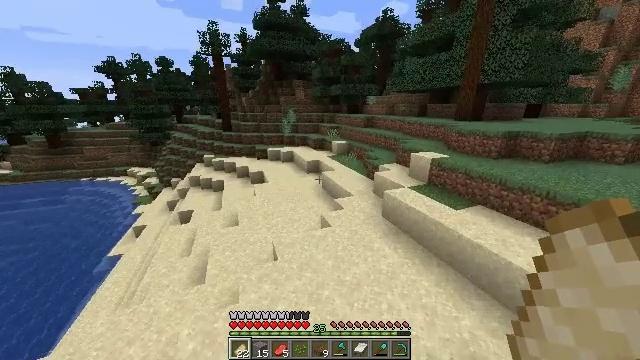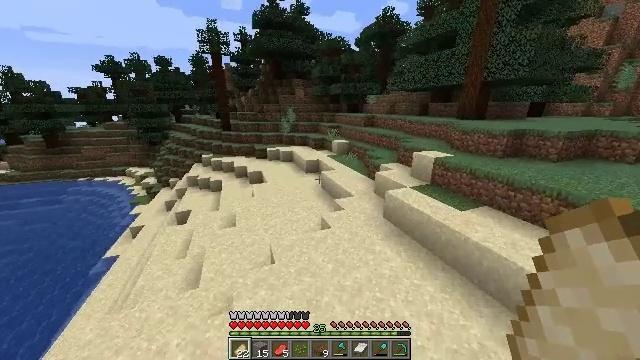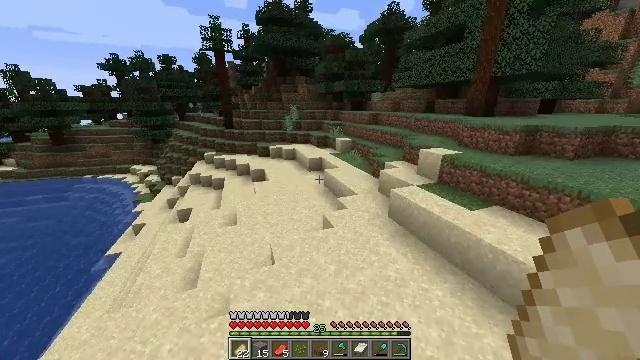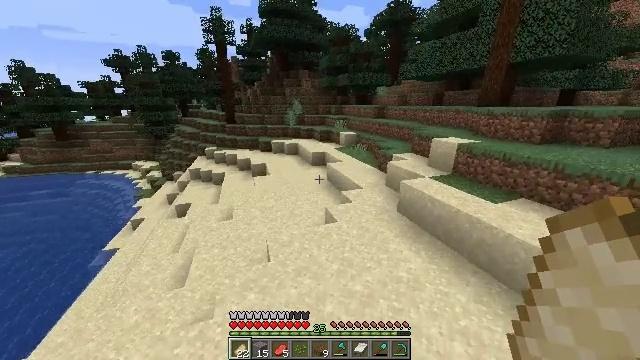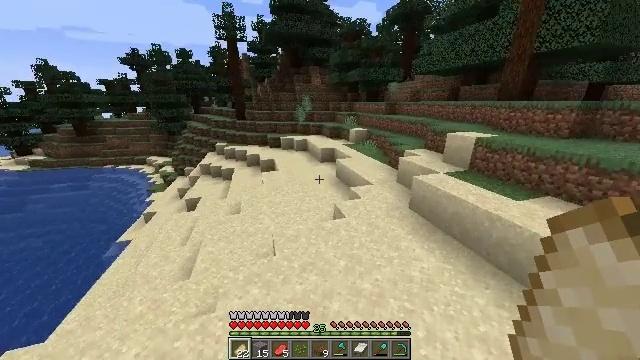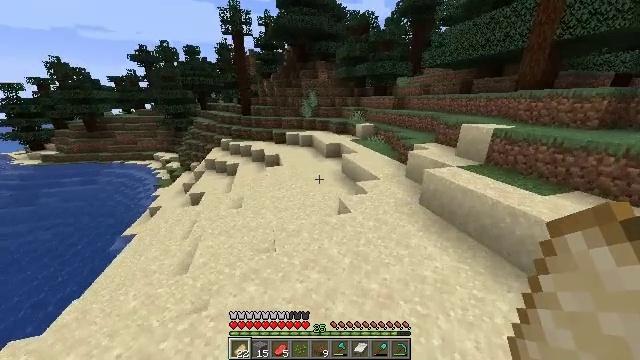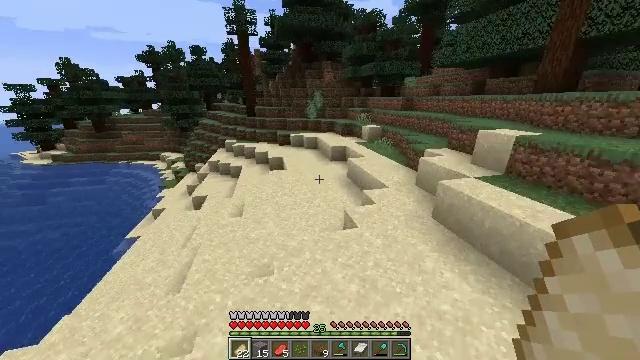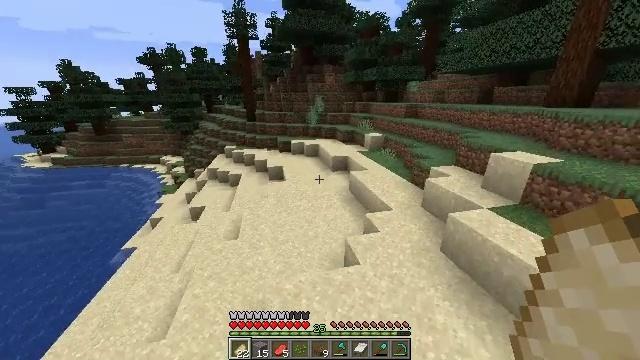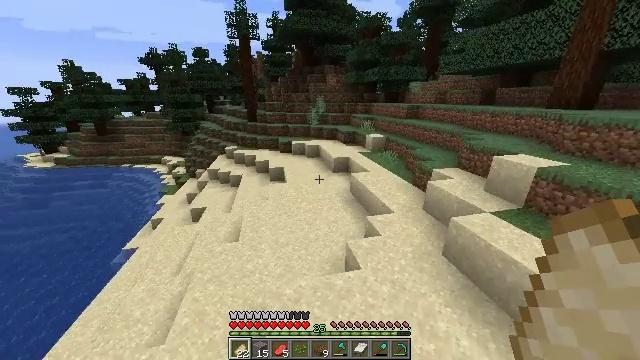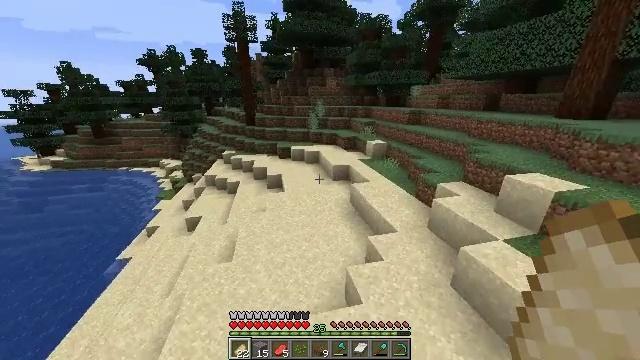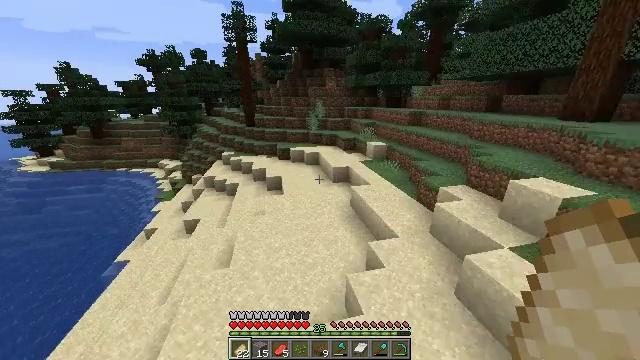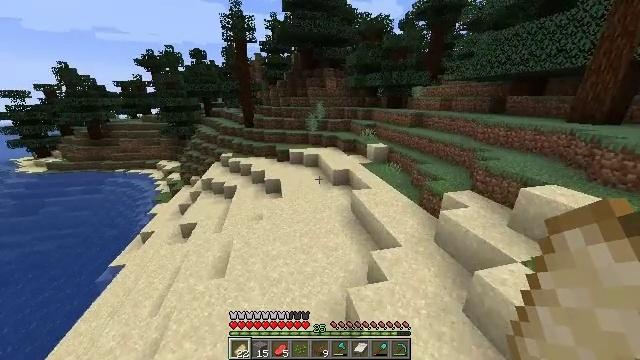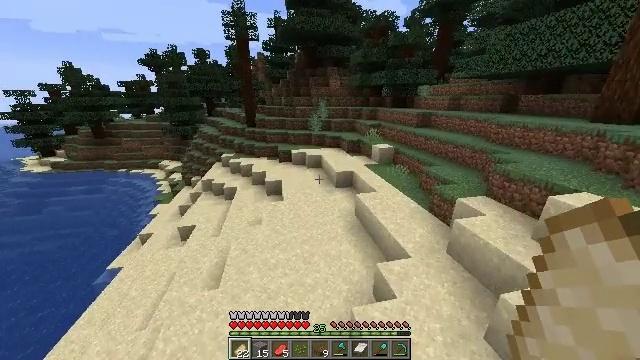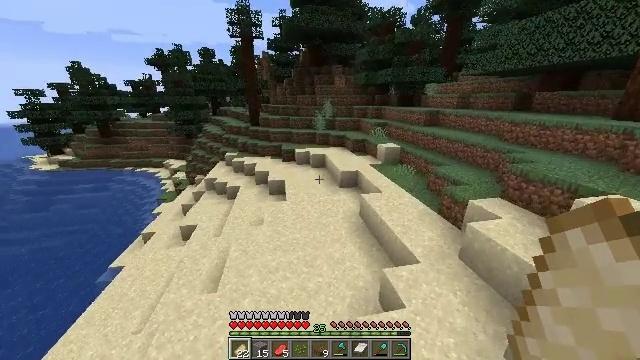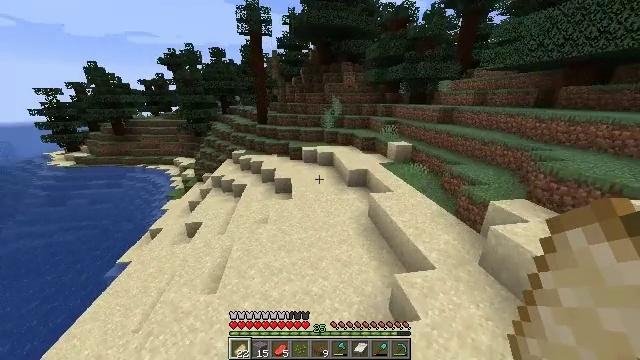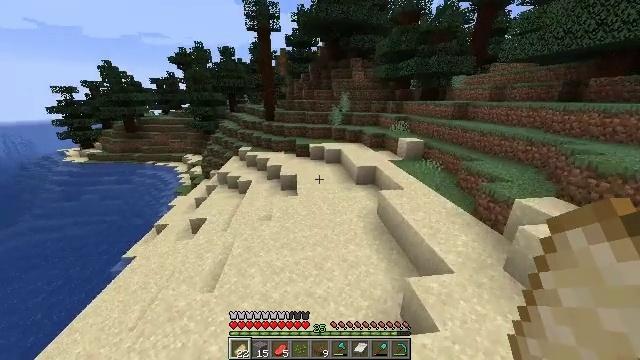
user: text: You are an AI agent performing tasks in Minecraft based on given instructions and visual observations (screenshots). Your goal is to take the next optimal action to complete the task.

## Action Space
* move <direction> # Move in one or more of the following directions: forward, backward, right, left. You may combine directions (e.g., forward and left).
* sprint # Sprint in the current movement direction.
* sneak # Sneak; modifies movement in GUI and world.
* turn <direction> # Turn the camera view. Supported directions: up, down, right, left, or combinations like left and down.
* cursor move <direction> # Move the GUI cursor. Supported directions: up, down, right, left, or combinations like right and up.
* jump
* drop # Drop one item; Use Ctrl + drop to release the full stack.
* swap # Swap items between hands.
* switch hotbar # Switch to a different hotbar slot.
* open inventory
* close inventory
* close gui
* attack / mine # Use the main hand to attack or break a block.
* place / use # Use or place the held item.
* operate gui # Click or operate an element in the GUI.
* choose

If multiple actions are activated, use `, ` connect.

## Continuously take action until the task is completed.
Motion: motion action
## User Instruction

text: Collect the large fern.
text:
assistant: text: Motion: move forward, jump
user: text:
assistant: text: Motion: move forward, jump
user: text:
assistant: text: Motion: move forward, turn left, jump
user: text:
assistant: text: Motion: move forward, sprint, turn left, jump
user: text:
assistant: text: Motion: move forward, sprint, turn left, jump
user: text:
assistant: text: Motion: move forward, sprint, turn left, jump
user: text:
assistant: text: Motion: move forward, sprint, jump
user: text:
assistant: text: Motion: move forward, sprint, jump
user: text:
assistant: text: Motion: move forward, jump
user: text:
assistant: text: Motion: move forward, jump
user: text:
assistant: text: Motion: move forward, jump
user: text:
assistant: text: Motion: move forward, jump
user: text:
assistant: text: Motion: move forward, turn left, jump
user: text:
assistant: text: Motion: move forward, turn left, jump
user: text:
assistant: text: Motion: move forward, turn left, jump
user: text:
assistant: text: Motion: move forward, turn left, jump
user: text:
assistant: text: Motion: move forward, sprint, turn left, jump
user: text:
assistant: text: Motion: move forward, sprint, jump
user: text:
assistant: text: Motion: move forward, sprint, jump
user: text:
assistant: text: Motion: move forward, sprint, jump
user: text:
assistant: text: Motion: move forward, sprint, jump
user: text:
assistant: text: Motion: move forward, jump
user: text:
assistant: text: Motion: move forward, jump
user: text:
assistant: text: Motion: move forward, jump
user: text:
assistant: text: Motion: move forward, jump
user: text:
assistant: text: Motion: move forward, jump
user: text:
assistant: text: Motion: move forward, jump
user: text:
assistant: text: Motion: move forward, jump
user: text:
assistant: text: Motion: move forward, jump
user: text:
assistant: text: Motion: move forward, jump